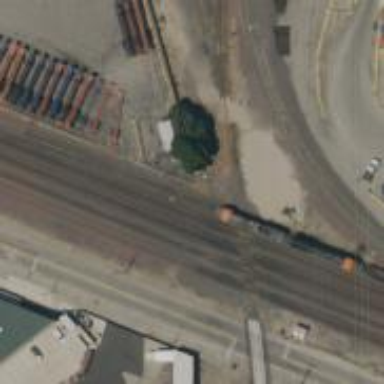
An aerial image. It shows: Railway crossing.